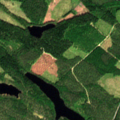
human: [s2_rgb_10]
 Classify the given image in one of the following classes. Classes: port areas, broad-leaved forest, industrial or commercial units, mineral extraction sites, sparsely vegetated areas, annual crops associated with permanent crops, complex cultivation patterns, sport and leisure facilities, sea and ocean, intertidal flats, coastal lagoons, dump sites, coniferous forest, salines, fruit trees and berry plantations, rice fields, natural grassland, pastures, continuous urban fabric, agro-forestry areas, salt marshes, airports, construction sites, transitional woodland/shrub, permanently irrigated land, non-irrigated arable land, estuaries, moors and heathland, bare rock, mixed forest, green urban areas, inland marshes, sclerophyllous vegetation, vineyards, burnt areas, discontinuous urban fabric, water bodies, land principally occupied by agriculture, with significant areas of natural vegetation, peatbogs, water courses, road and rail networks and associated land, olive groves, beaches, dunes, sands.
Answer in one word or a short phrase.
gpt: coniferous forest, mixed forest